Aerial crown-view tile of a tropical tree (Barro Colorado Island, Panama), acquired 20250616:
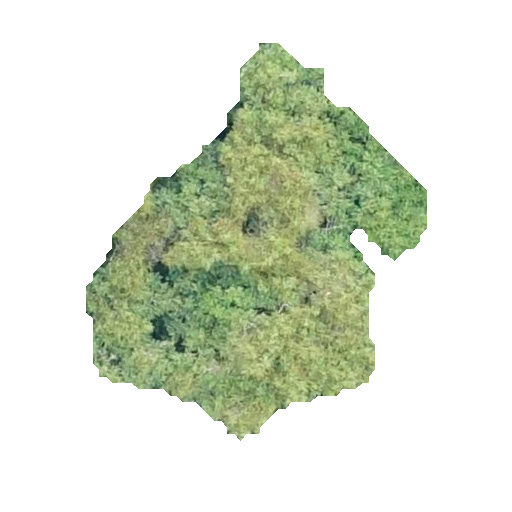
Species: Protium stevensonii
GBIF accepted scientific name: Tetragastris panamensis
Crown area: 113.71 m²